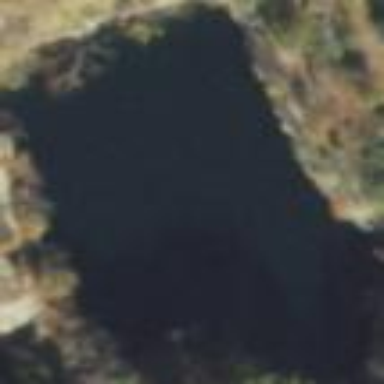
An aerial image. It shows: Pond with natural water.